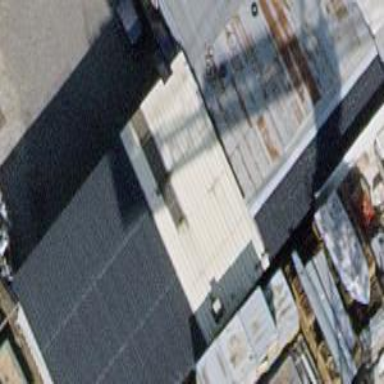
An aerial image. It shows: Industrial building.